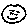
Label: smiley face